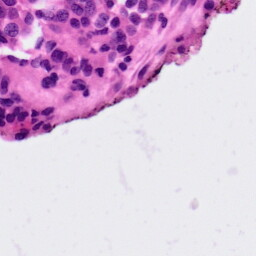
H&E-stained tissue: Ovarian